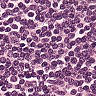
Metastatic tissue present: no